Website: slack
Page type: billing-address
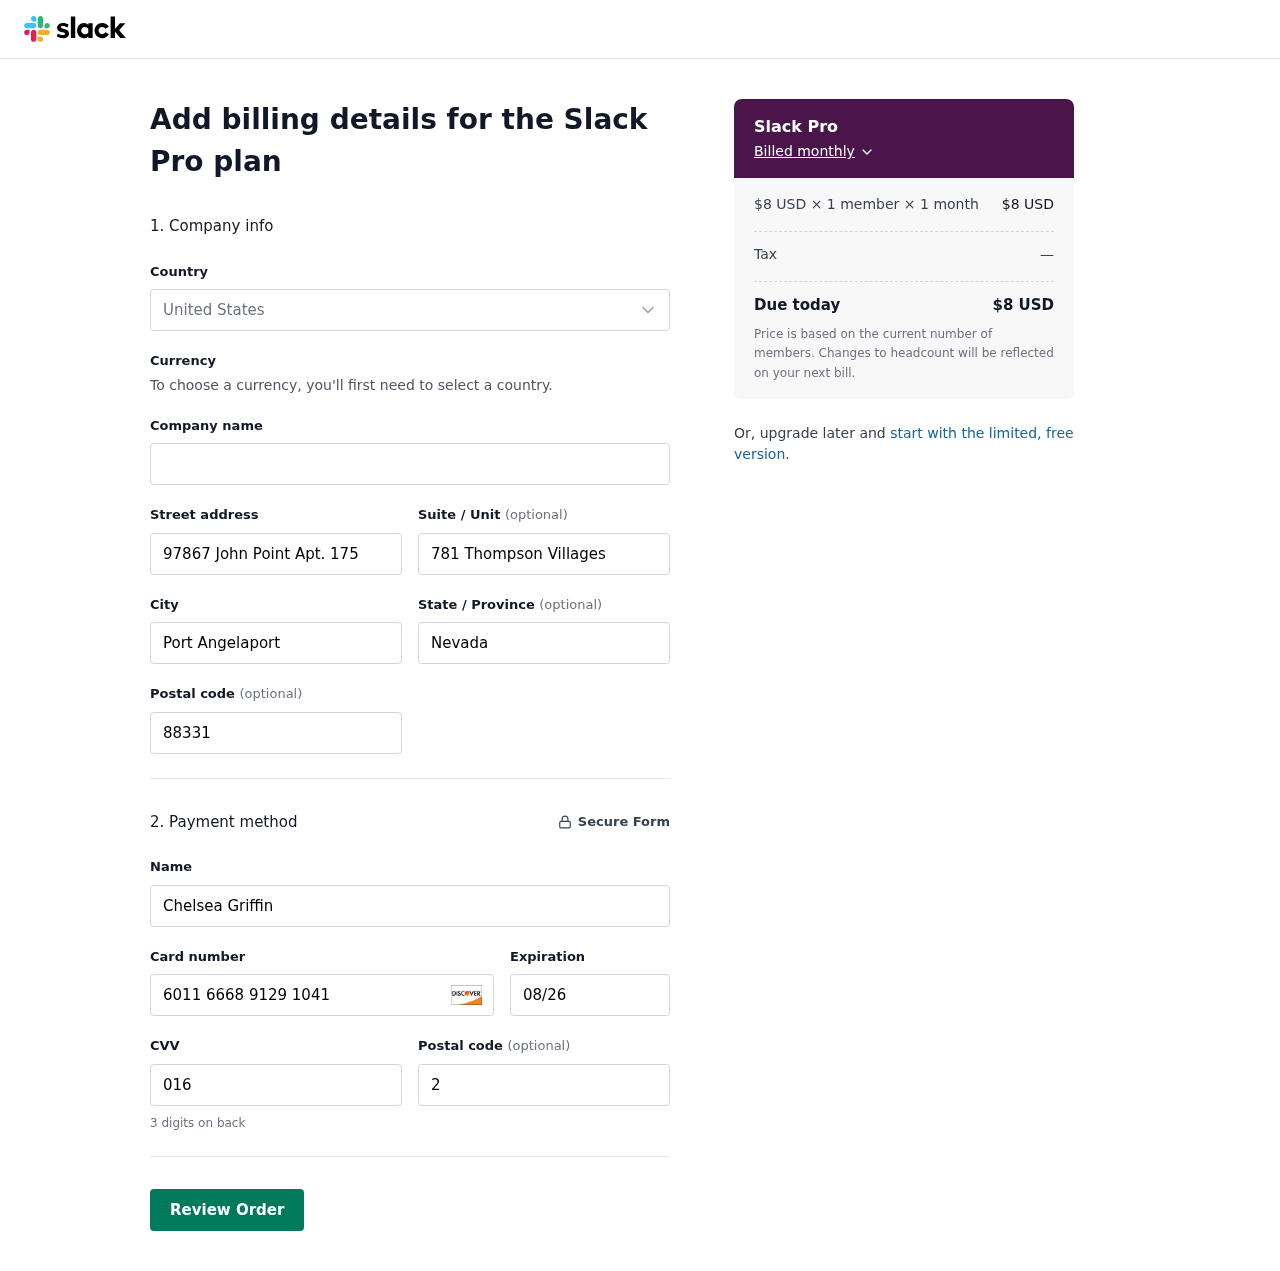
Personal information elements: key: PII_CARD_CVV
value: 016
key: PII_CARD_EXPIRY
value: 08/26
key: PII_CARD_NUMBER
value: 6011 6668 9129 1041
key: PII_CITY
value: Port Angelaport
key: PII_COUNTRY
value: United States
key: PII_FULLNAME
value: Chelsea Griffin
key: PII_POSTCODE
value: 88331
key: PII_POSTCODE2
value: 20414
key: PII_STATE
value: Nevada
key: PII_STREET
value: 97867 John Point Apt. 175
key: PII_STREET2
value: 781 Thompson Villages
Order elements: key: ORDER_PLAN_PRICE
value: $8 USD
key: ORDER_NUM_MEMBERS
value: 1 member
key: ORDER_NUM_MONTHS
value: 1 month
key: ORDER_SUBTOTAL
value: $8 USD
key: ORDER_TAX
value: —
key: ORDER_TOTAL
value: $8 USD